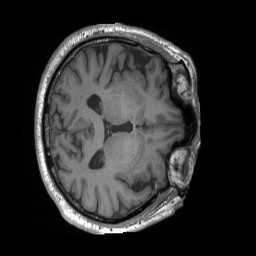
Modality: T1w
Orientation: axial
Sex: male
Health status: ill
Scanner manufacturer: siemens
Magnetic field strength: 3 T
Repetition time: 1.66 s
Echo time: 0.00254 s